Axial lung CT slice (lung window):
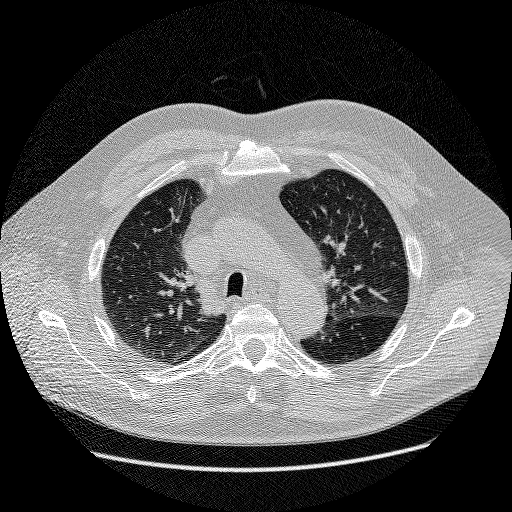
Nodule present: no